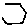
Label: hexagon